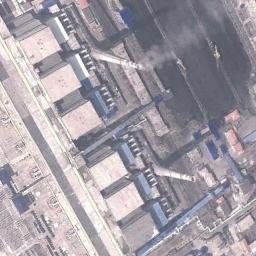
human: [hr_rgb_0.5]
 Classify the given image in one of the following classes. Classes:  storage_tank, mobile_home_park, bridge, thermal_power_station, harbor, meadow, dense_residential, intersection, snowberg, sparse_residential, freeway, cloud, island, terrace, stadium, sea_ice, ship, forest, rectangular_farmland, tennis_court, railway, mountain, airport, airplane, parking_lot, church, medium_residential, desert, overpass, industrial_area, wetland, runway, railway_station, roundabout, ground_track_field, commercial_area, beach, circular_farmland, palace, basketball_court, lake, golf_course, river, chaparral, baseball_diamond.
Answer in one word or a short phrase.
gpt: thermal_power_station